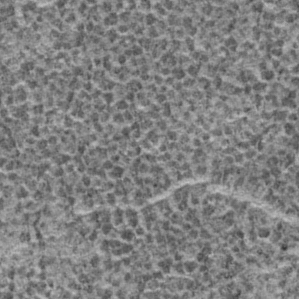
Label: frost